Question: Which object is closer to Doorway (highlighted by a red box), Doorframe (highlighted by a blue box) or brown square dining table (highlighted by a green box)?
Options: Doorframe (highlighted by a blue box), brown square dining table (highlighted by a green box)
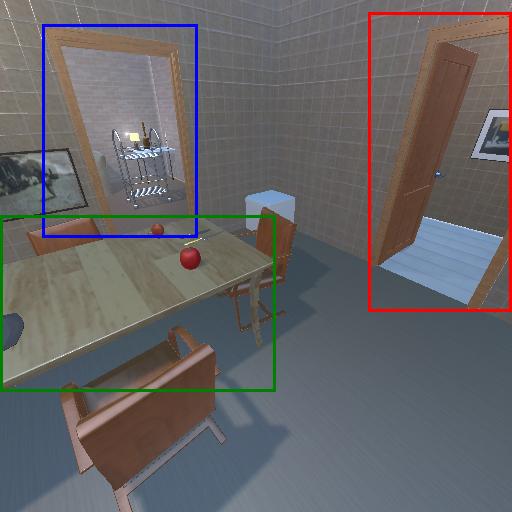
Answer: Doorframe (highlighted by a blue box)